Question: Hi I'm having issues with this div.
I have my css assigning a white backgound color.
This is <URL> of the issue
'''
div.bonecardLightBox {
background-color: white;
background: #fff;
z-index: 1001;
margin-left: 250px;
width: 850px;
height: 525px;
border: 2px solid black;
border-left: 2px solid black;
padding: 10px;
-webkit-border-radius: 20px;
-webkit-border-top-right-radius: 50px;
-webkit-border-bottom-right-radius: 50px;
-moz-border-radius: 20px;
-moz-border-radius-topright: 50px;
-moz-border-radius-bottomright: 50px;
border-radius: 20px;
border-top-right-radius: 50px;
border-bottom-right-radius: 50px;
position: absolute;
float: center;
-webkit-transition: color 0.5s ease;
}
'''
But unfortunately I'm seeing a gray color.Still don't know why.
This is an image of how the image looks.

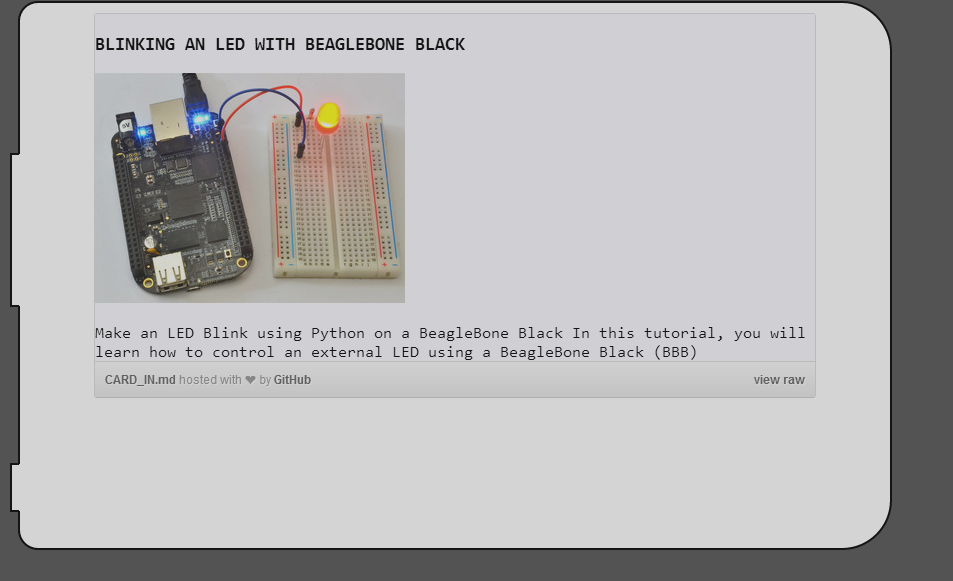
Answer: It's because your '<body>' has an 'opacity:0.75;' this will affect all elements
Easyest way out of this, set a transparent picture as background to your '<body>':
'''
background-image:url(/path/to/transparent/1px-1px.png);
background-repeat:repeat;
'''
Then it will not affect all other elements. You could do it with css only but it's a hack with positioning and wan't even work in all older browsers.